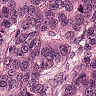
Metastatic tissue present: yes